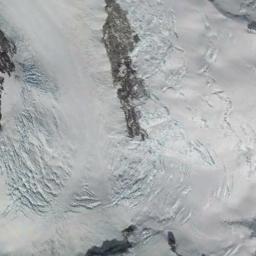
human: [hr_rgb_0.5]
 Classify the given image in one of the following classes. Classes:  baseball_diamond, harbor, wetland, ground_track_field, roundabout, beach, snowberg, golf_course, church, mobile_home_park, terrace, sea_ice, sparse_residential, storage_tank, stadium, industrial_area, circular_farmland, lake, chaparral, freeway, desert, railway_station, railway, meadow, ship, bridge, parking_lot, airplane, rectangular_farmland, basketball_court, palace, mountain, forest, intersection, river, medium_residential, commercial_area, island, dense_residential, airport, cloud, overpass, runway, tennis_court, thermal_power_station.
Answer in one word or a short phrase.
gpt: snowberg